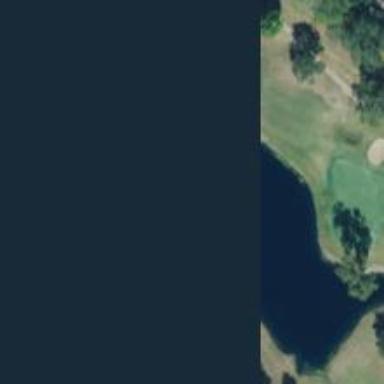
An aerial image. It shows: Water hazard in golf course. The hazard is natural water feature.